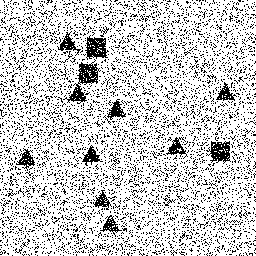
Squares: 3
Triangles: 9
Stars: 0
Total shapes: 12